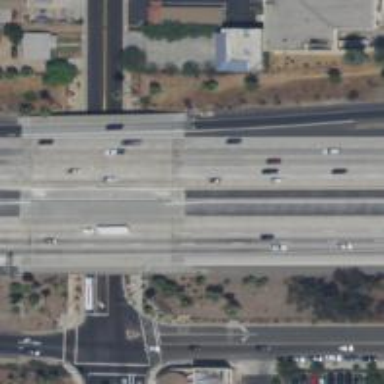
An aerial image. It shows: Motorway bridge.